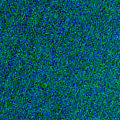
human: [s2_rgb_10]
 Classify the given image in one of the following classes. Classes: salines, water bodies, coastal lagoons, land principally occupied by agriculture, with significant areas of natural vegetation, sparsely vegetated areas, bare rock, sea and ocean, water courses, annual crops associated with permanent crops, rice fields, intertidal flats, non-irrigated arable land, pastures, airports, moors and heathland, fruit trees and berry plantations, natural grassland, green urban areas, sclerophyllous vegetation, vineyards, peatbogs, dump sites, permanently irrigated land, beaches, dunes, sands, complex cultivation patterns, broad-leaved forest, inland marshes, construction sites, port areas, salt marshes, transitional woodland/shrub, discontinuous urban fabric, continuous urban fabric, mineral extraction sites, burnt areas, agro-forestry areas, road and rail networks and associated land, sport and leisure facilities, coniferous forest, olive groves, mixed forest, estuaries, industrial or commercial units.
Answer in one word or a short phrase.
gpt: sea and ocean